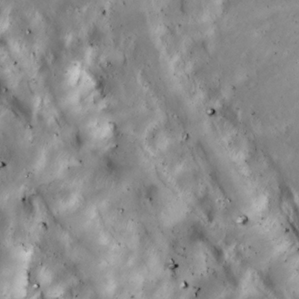
Label: non_frost